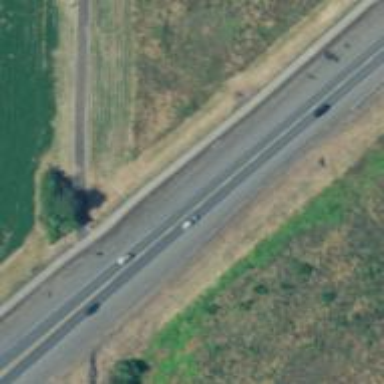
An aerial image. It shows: Trunk highway with asphalt surface. There is sidewalk on the left side.